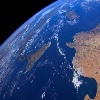
Label: water